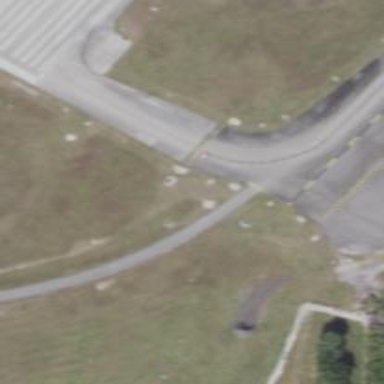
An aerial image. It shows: Image of taxiway at airport.